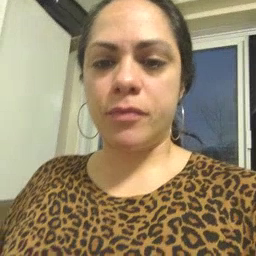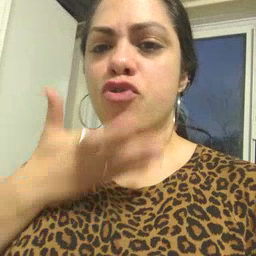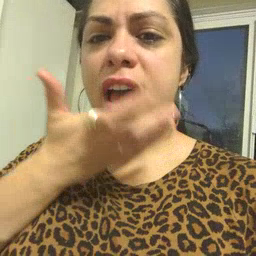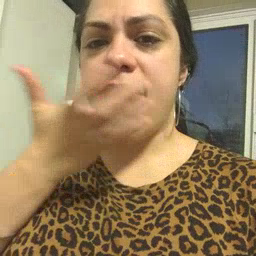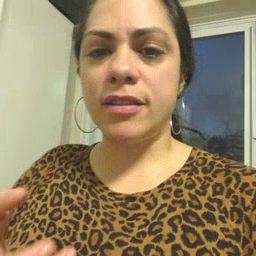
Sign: grass